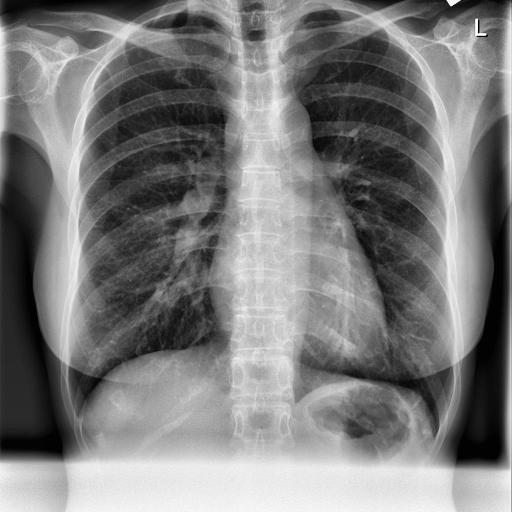
Finding: NORMAL